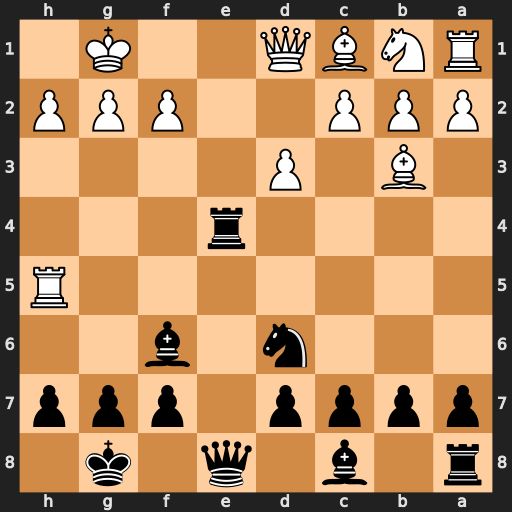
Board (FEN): r1b1q1k1/pppp1ppp/3n1b2/7R/4r3/1B1P4/PPP2PPP/RNBQ2K1
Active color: b
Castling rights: -
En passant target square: -
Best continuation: Re1+ Qxe1 Qxe1#